Field crop: maize
Growth stage: 2
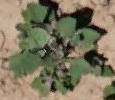
Species: chenopodium